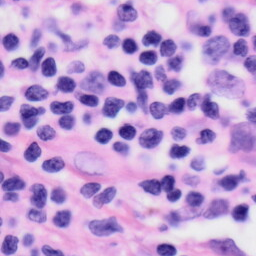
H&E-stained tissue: Skin